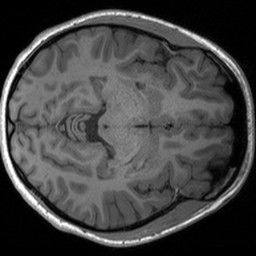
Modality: T1w
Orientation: axial
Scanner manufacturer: siemens
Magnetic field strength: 3 T
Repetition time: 1.54 s
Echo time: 0.00234 s